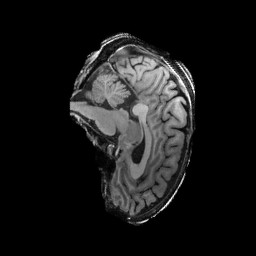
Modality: T1w
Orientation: sagittal
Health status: ill
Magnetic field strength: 3 T